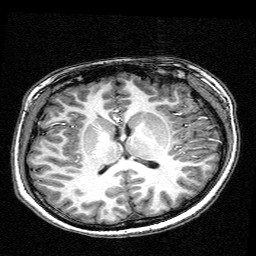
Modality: T1w
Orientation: coronal
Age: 19
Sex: female